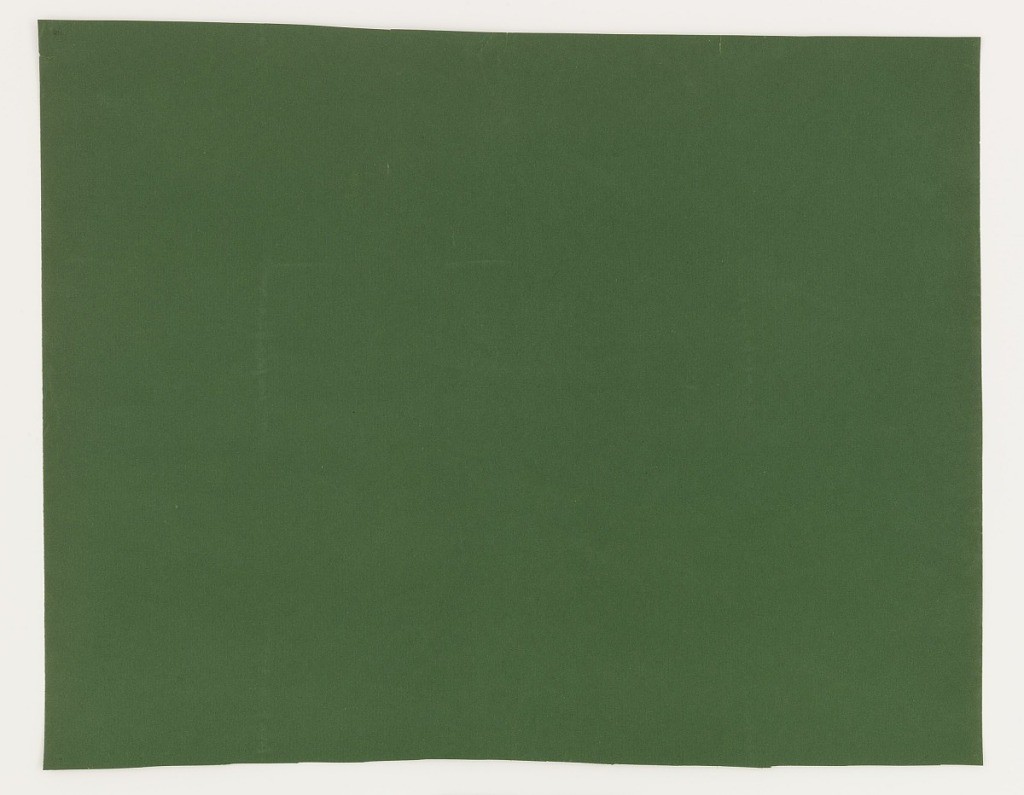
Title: Sidewall
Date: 1850–1900
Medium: Flocked on ingrain paper
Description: Solid flocked wallpapers: "a" is solid red, while "b" is solid green. Each is printed on ingrain paper.